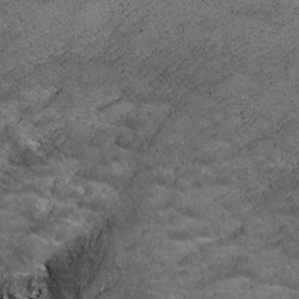
Label: non_frost